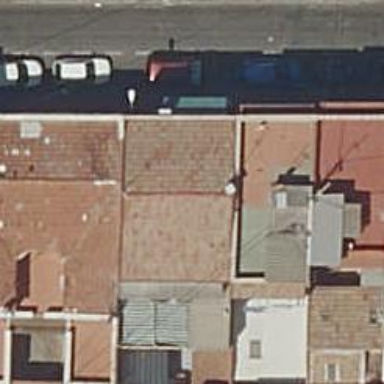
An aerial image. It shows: Image showing building with apartments.